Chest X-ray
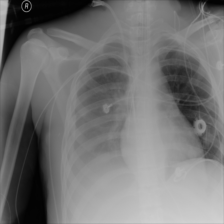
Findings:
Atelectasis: negative
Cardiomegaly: negative
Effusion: positive
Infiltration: negative
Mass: negative
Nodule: negative
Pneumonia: negative
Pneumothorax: negative
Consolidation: negative
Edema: negative
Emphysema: negative
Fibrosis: negative
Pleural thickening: negative
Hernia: negative